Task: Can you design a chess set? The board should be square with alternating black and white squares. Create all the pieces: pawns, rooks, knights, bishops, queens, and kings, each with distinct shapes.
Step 3011:
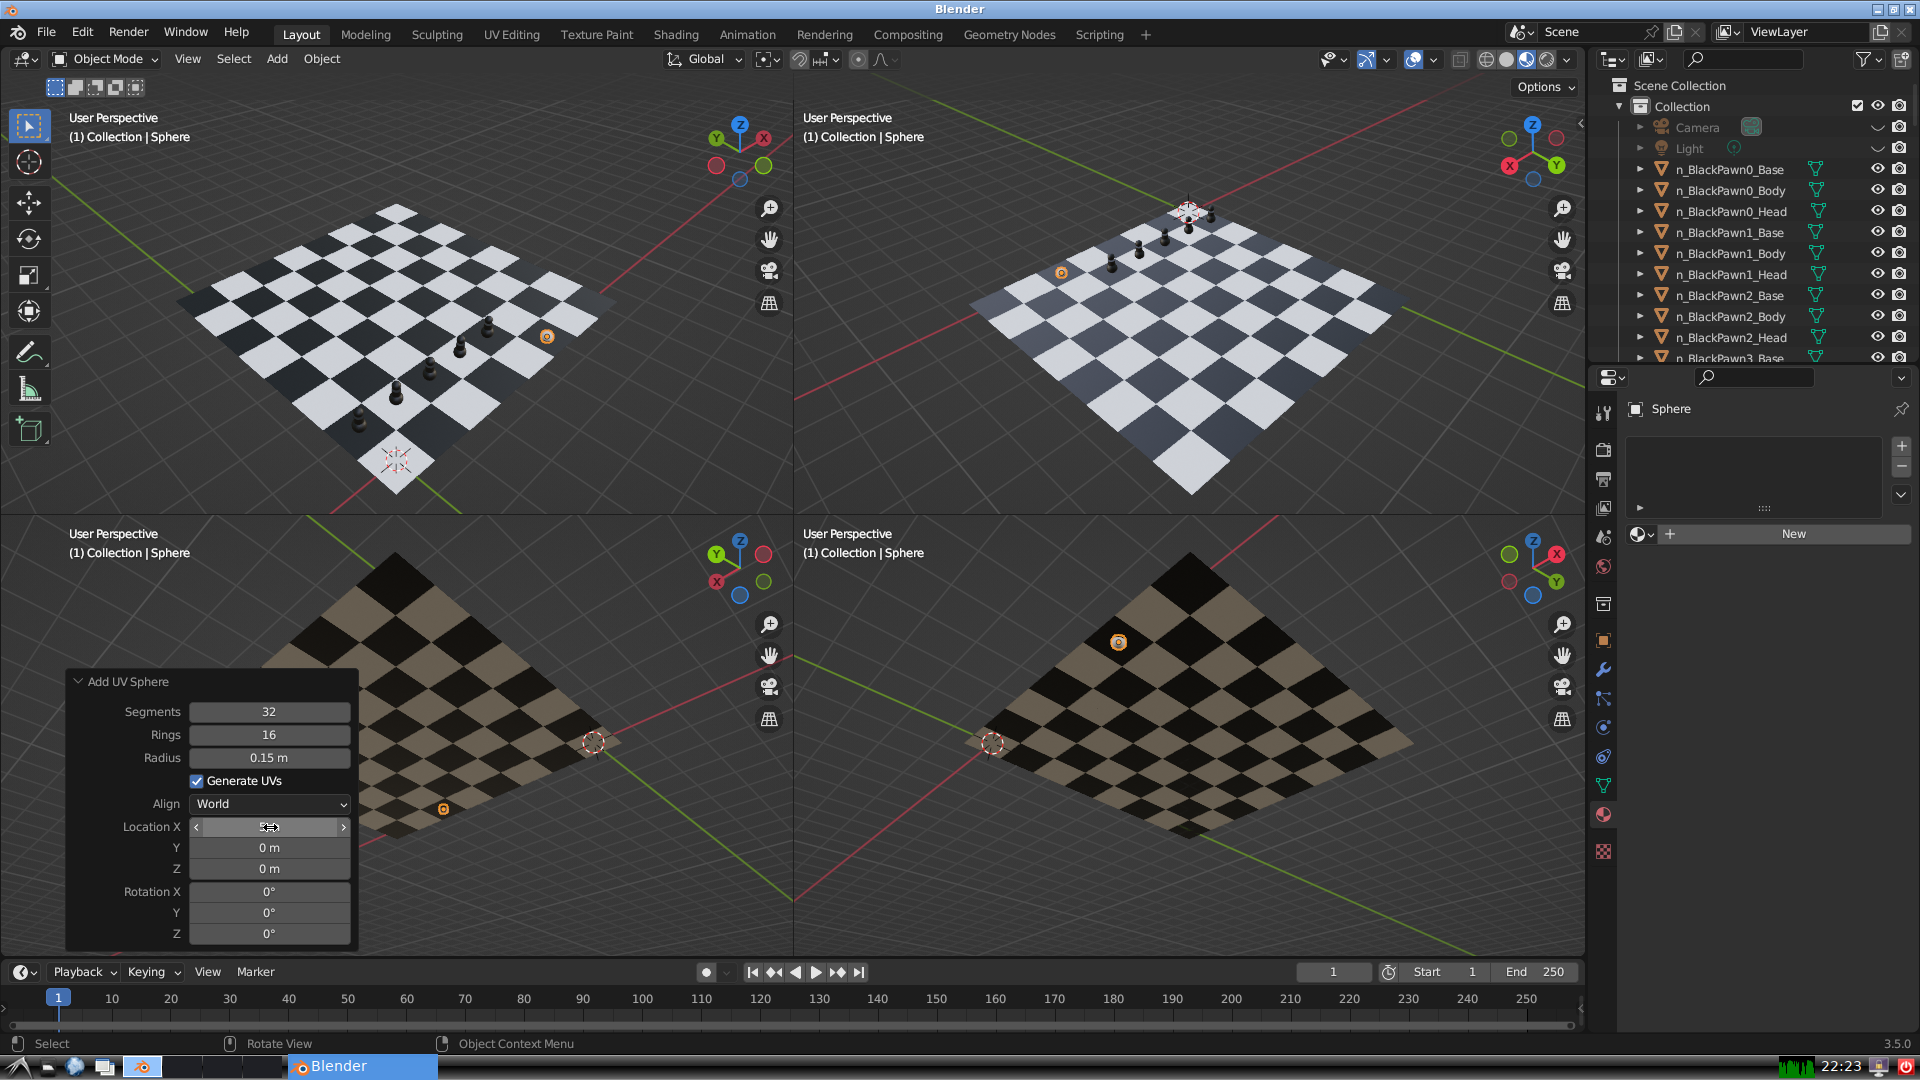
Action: {"mouse_move": [270, 849]}